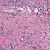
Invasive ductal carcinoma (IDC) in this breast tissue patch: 1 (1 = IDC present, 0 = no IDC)